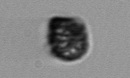
Label: Kryptoperidinium_triquetrum